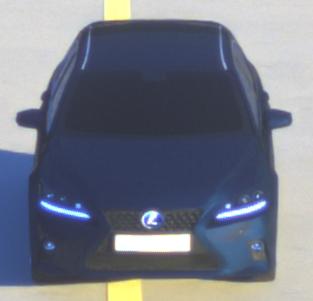
Make: Lexus
Model: CT 200h
Detailed model: CT (A10)
Model produced from: 2014/03
Model produced until: 2017/10
Doors: 5
Color: blue
Road condition: dry road
Daytime: sunrise or sunset
Contrast: medium contrast